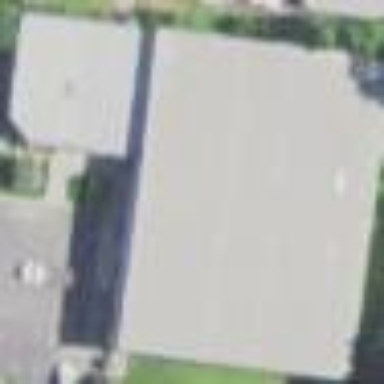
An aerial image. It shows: Commercial building.